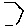
Label: hexagon